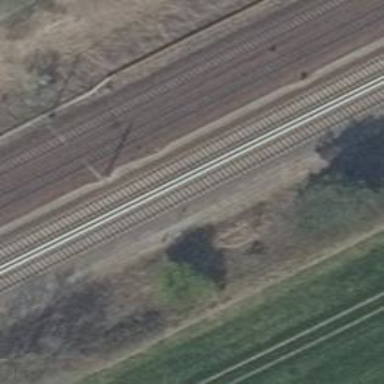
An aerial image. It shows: Railway milestone.